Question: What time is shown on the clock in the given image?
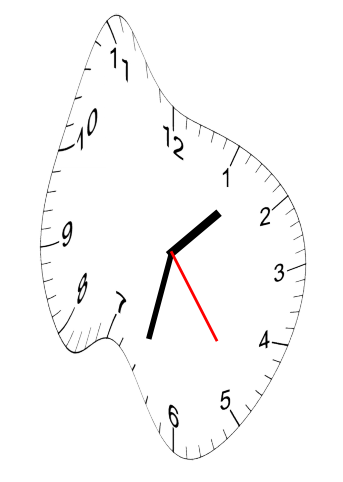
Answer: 01:32:24